Question: I need to create a button with the background and place it on the picture. I tried to create 'LinearLayout Horizontal' bet on it, and put the background image and button. but it looks not nice. Tell me how to do this?

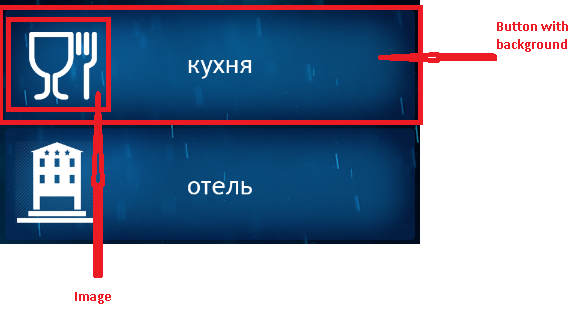
Answer: No layout is needed here, any TextViews can have <URL> attribute. Use appropriate XML attributes to set picture, padding, gravity of the text, etc.